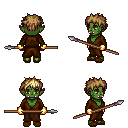
a pixel art fantasy rpg character, female body template, orc, green skin, brown robe, gold greaves, blonde bedhead hairstyle, gold gloves, brown slippers, spear, four views (front, back, left, right), 2x2 character sprite sheet, small pixel art, hard edges, no anti-aliasing